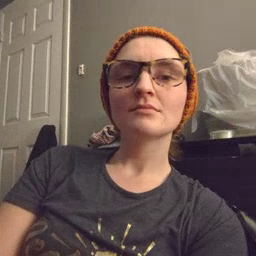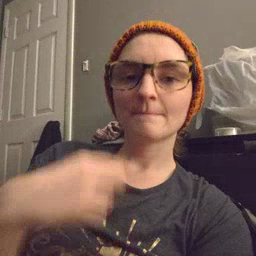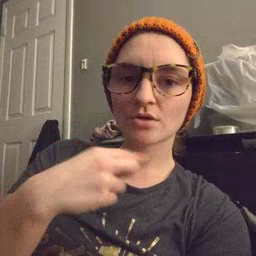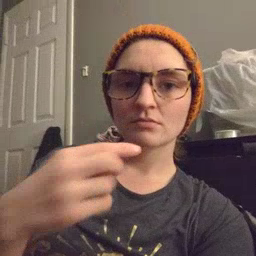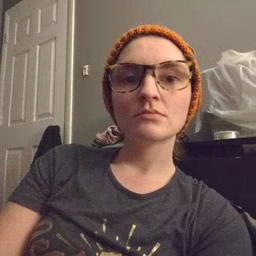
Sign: lips